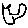
Label: cat